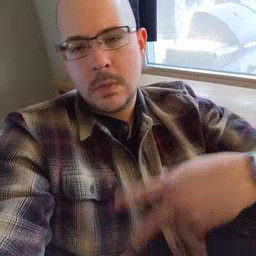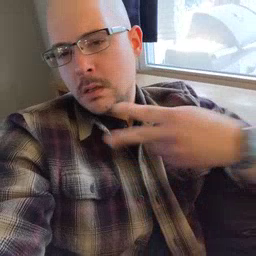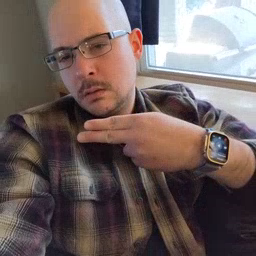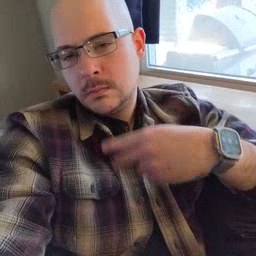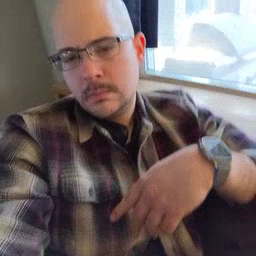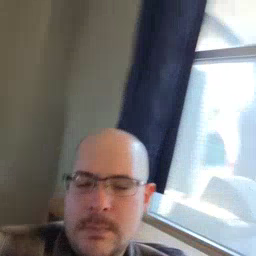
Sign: cut